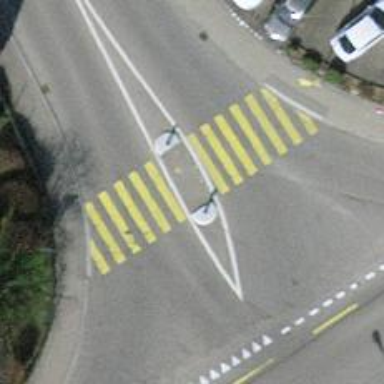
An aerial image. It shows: Marked crossing on footway.